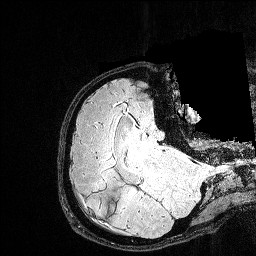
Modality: FLASH
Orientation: axial
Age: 26
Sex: male